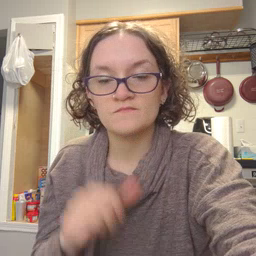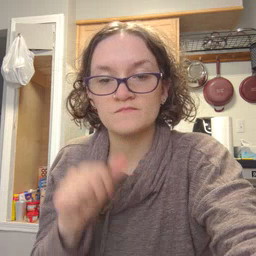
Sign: duck